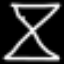
Label: hourglass